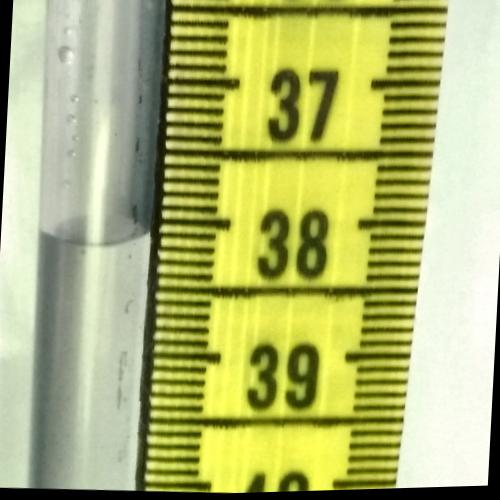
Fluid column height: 38.1 cm